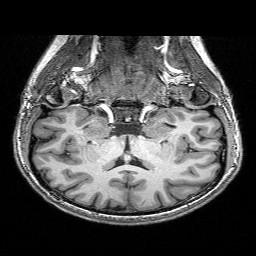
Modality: T1w
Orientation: sagittal
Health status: healthy
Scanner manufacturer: siemens
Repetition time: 2.53 s
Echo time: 0.00332 s